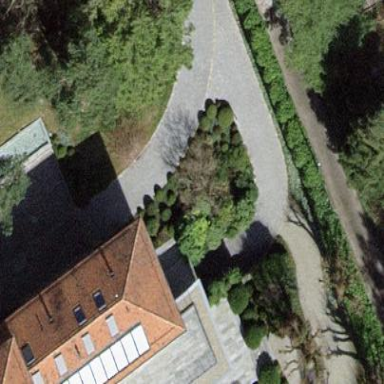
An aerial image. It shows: Simple and straightforward house.